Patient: sex M, age 61
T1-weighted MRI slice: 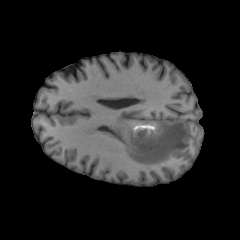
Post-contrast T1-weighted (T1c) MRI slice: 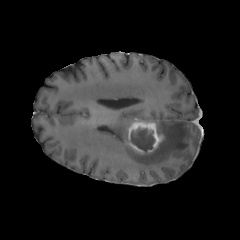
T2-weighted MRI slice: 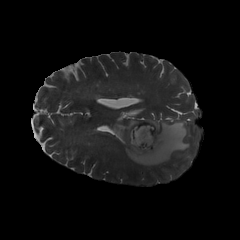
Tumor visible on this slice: yes
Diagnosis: Glioblastoma, IDH-wildtype
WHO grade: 4